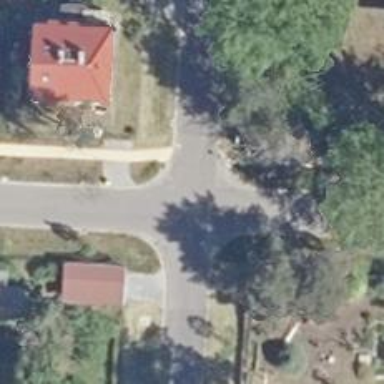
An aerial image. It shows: Residential road with asphalt surface. There is cycle track on the right side.